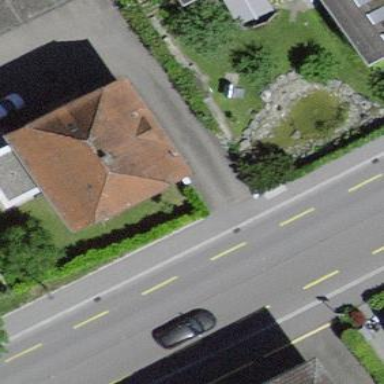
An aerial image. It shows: Hipped roof house with roof tiles.